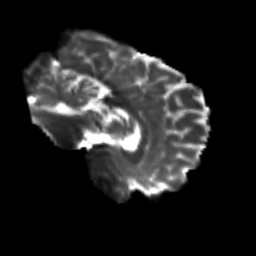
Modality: T2w
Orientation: sagittal
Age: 25
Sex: female
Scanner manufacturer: siemens
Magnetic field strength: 3 T
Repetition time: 3.5 s
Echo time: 0.113 s